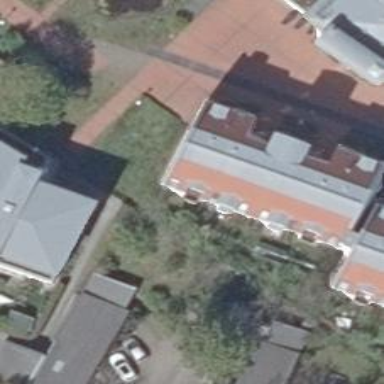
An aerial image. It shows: Gabled apartments building with roof tiles.